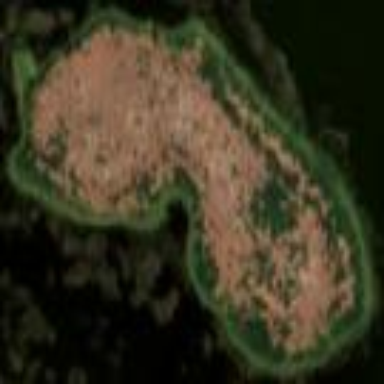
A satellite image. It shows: Island covered with scrub vegetation.